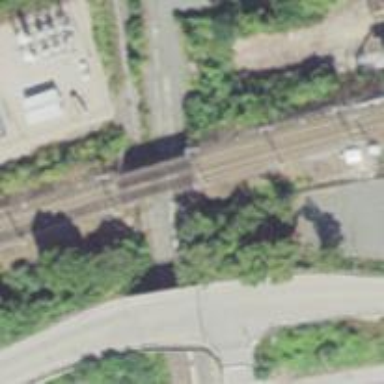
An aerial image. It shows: Railway with electrified contact lines.